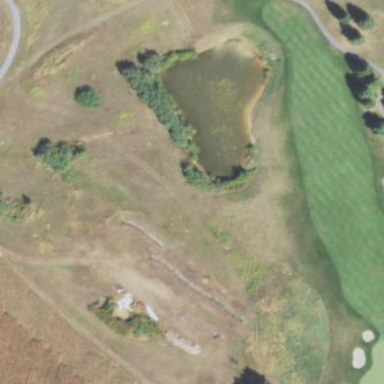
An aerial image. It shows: Water hazard on golf course. The hazard is natural water feature.